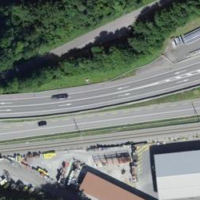
EUNIS habitat code: 57
Species observed at this site:
Tettigonia cantans
Pholidoptera griseoaptera
Chorthippus biguttulus